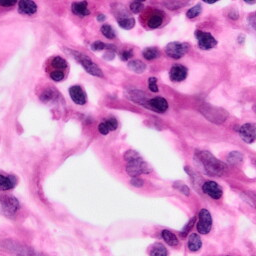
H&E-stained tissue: Pancreatic